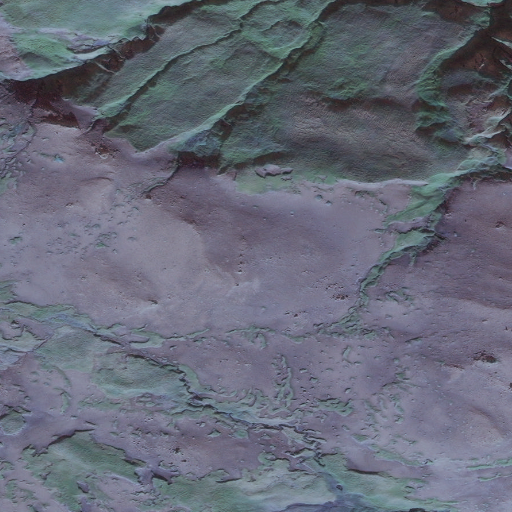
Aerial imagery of mountain in Alaska named Filthy Hill containing only unknown